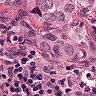
Metastatic tissue present: yes